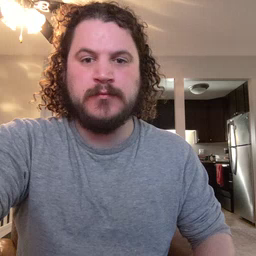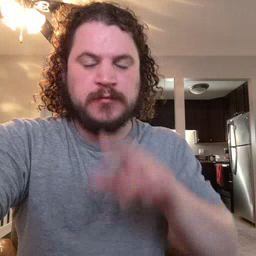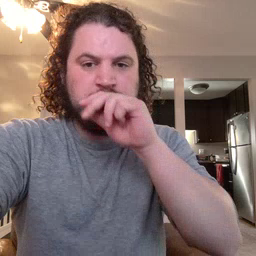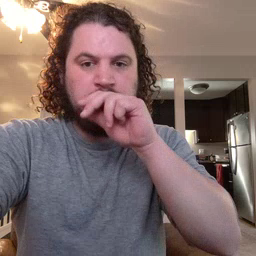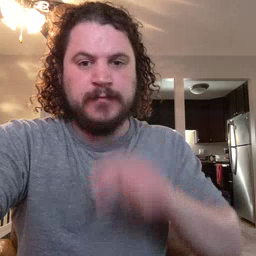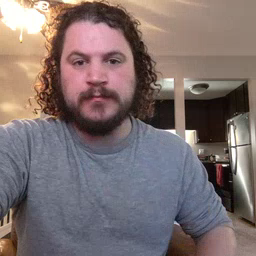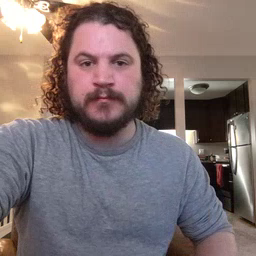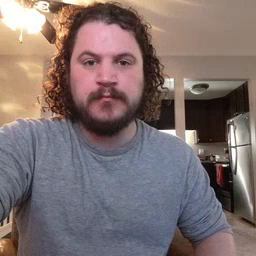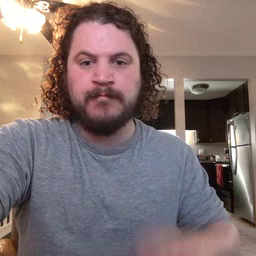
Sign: duck